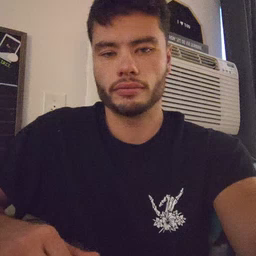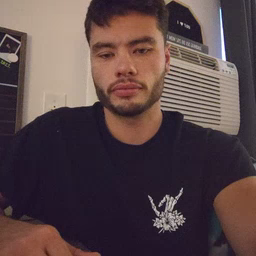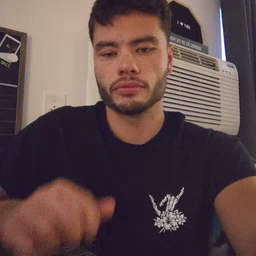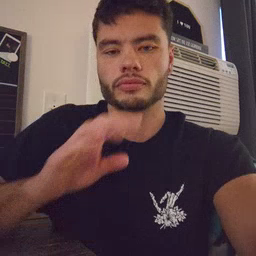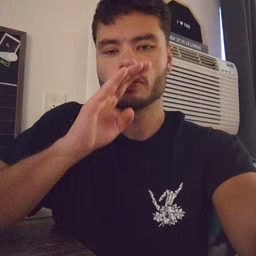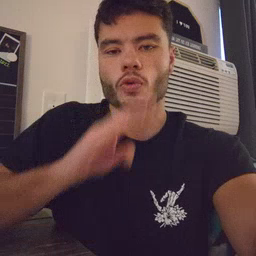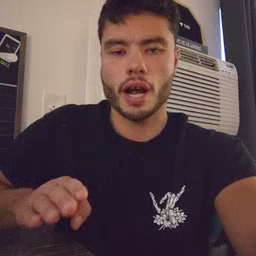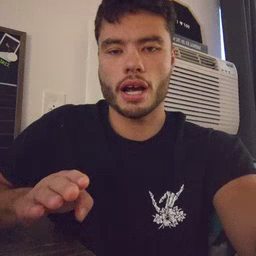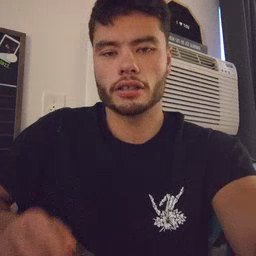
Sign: quiet